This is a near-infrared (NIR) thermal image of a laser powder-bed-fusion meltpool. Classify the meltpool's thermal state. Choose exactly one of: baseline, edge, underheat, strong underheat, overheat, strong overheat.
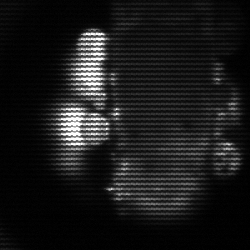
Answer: strong underheat